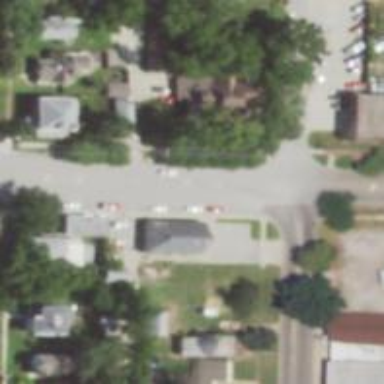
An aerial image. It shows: Alleyway designated as service road.